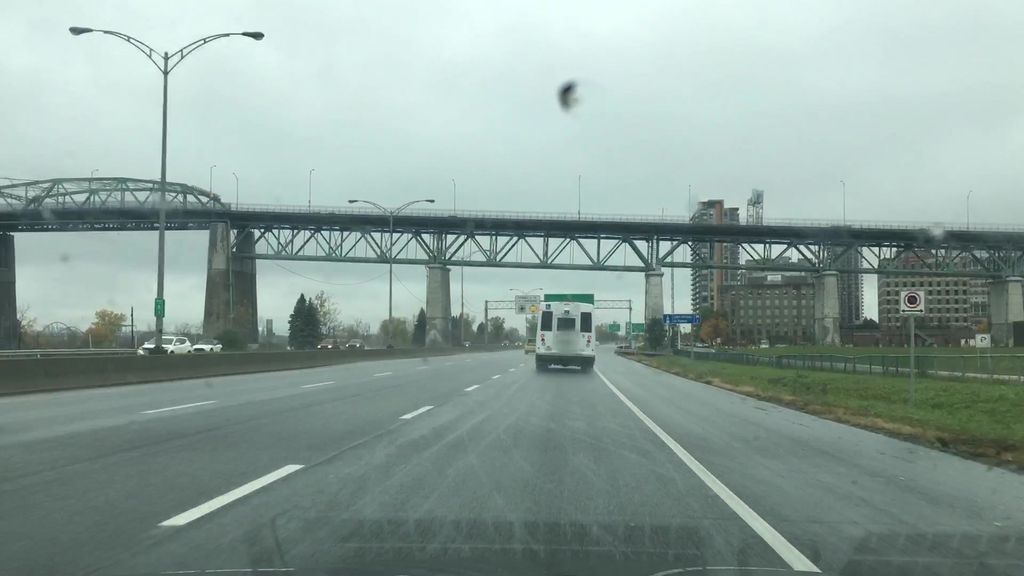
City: montreal